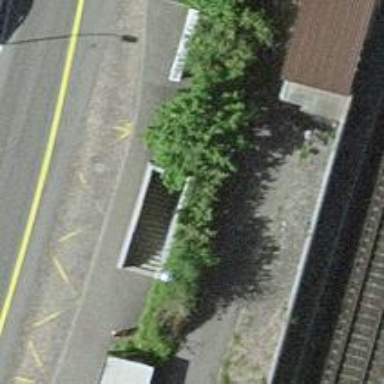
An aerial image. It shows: Bus stop with sheltered platform for public transport.